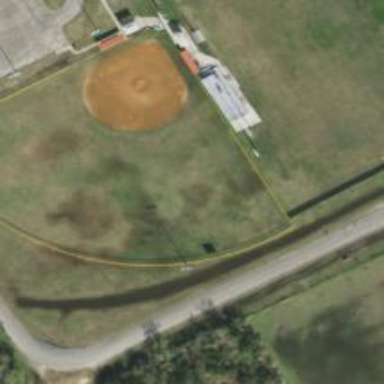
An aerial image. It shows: Baseball pitch for leisure land.